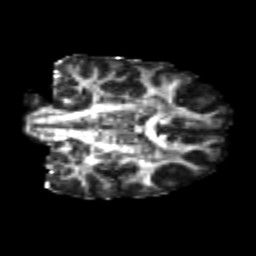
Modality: FA
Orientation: coronal
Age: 25
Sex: female
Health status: healthy
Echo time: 0.074 s